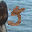
Label: 5